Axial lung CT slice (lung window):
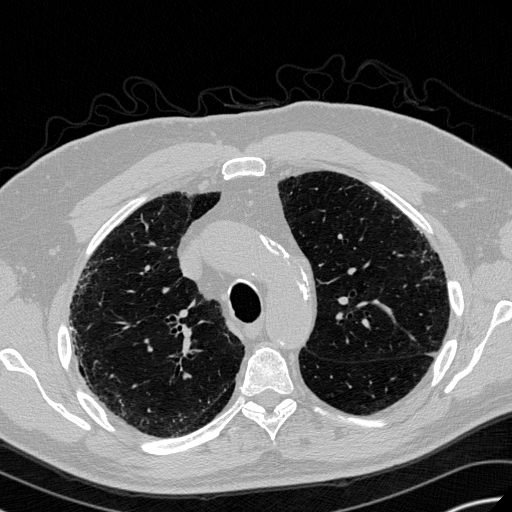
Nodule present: no